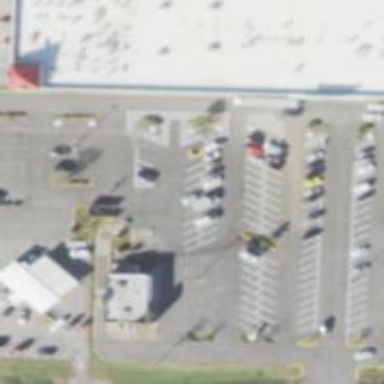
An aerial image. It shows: Parking space.